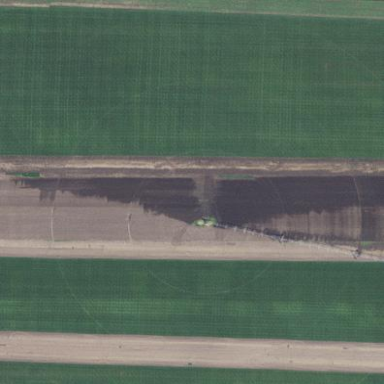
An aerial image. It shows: Farmland with pivot irrigation system.